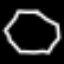
Label: octagon